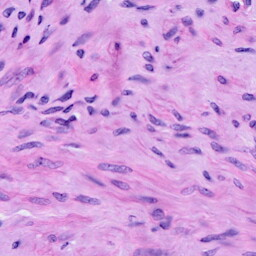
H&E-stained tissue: Cervix